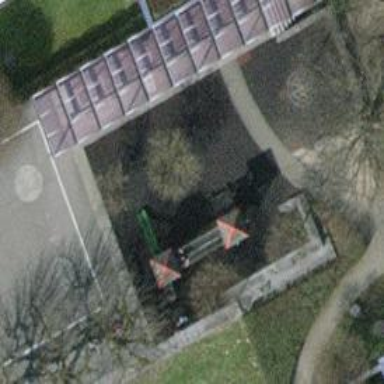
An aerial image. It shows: Playground featuring slide.